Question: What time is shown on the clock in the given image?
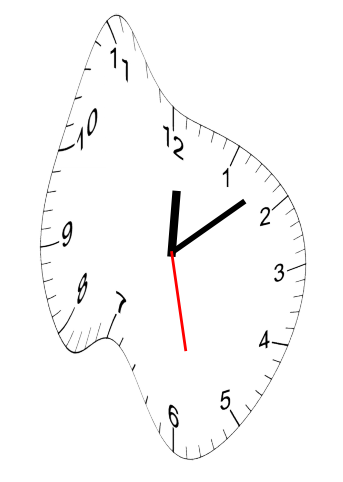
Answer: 12:08:28